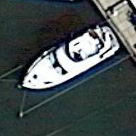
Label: Civil_yacht